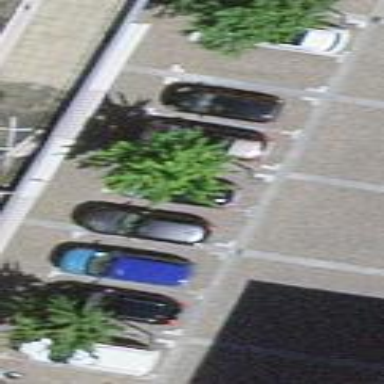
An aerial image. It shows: Street side parking area.